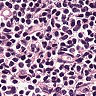
Metastatic tissue present: no